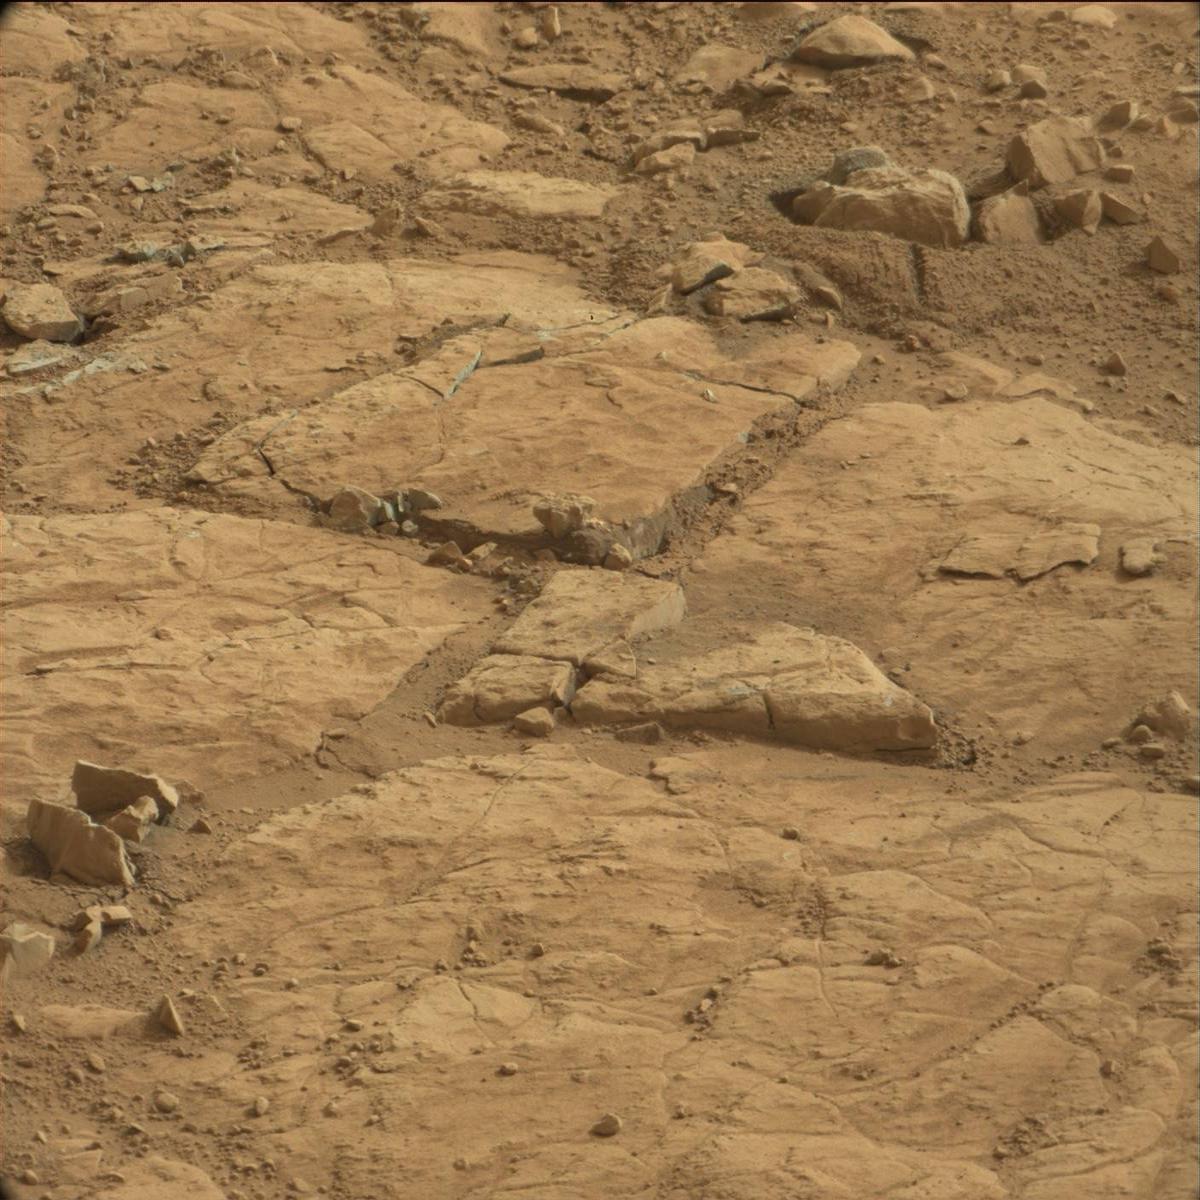
Terrain classes present: Bedrock, Rock, Sand / Soil